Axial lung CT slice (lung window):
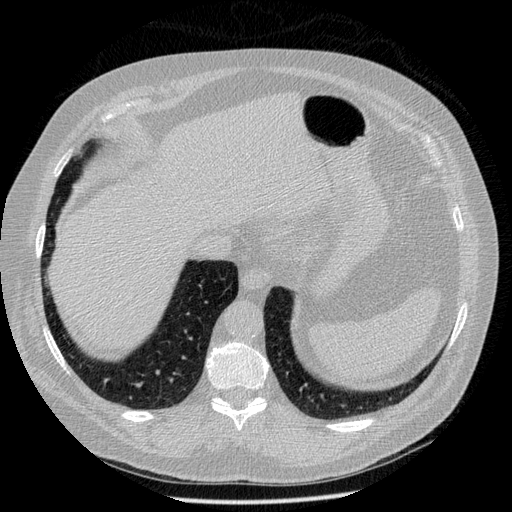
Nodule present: no